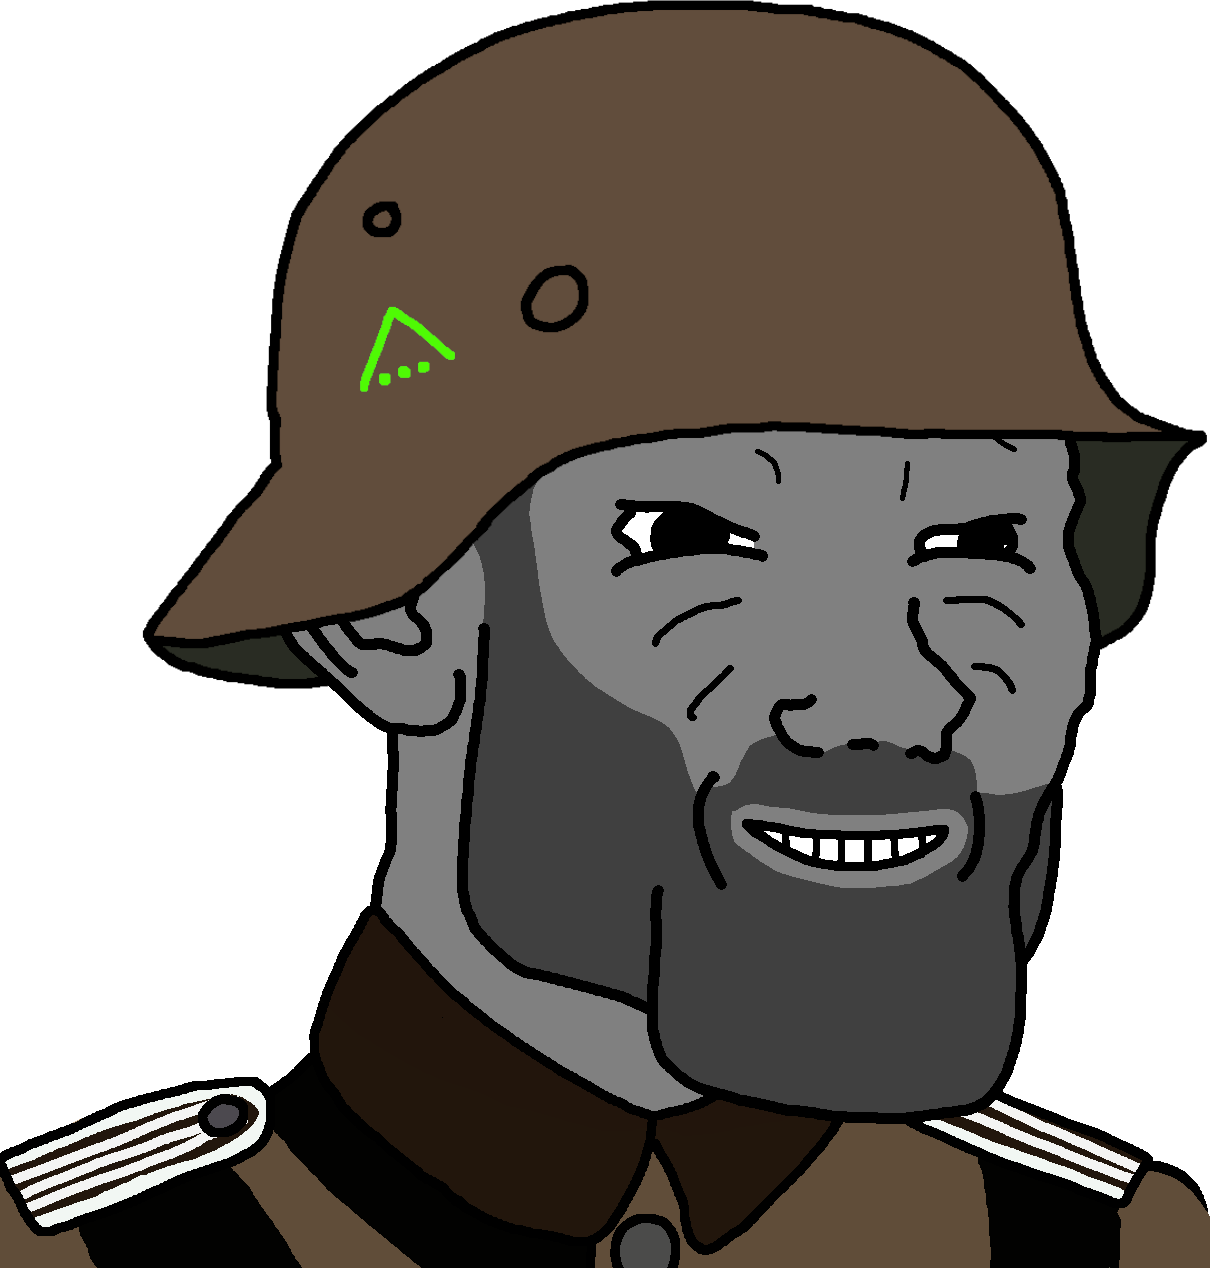
Label: 5_Grey_Chad